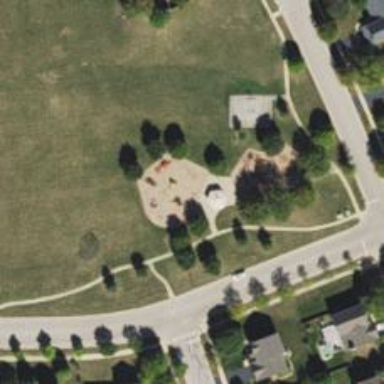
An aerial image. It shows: Playground with springy equipment.